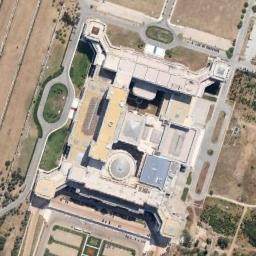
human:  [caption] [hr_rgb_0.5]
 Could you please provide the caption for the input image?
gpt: There are many trees of different sizes beside the palace .

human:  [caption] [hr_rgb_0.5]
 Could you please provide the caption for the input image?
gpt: The roofs of palaces are all black, And the whole looks like a rectangle .

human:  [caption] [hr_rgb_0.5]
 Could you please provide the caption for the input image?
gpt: The palace is on the bare land next to some trees .

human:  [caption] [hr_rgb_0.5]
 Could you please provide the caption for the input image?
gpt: The white palace is surrounded by a clearing .

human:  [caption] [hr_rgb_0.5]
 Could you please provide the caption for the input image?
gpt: There are some green lawns beside the palace with a yellow and white roof .